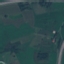
Land use / land cover: Pasture